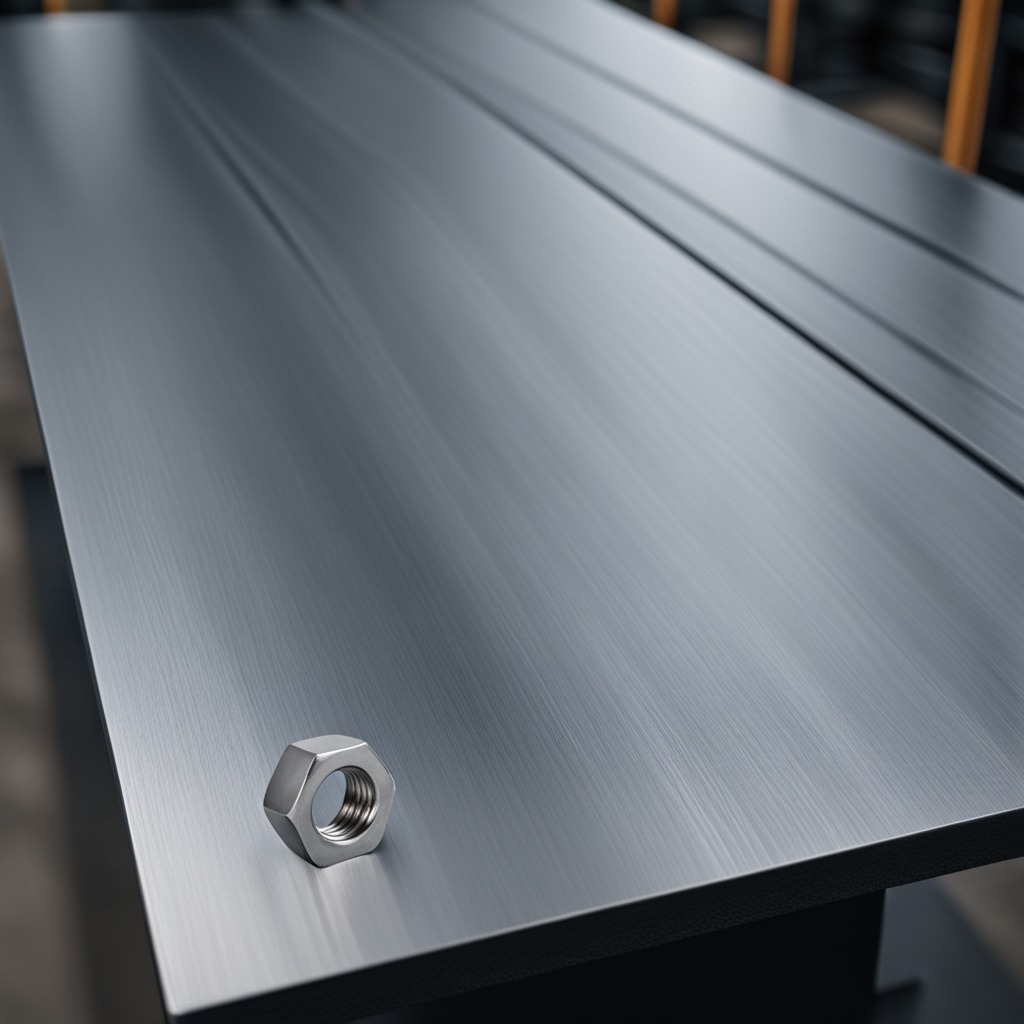
A metal nut is lying on a cold steel table in a mining workshop.